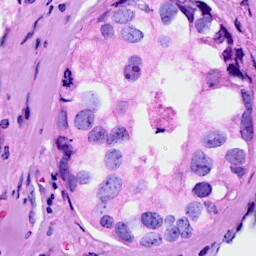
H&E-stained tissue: Breast